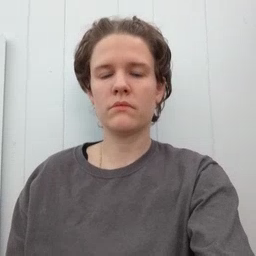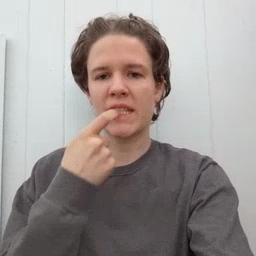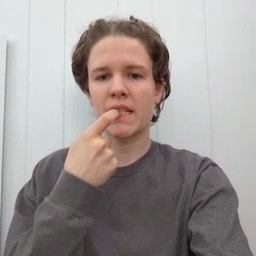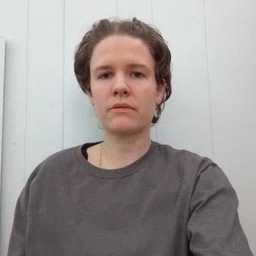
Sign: tooth